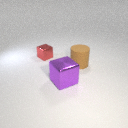
small red metal cube behind large brown rubber cylinder